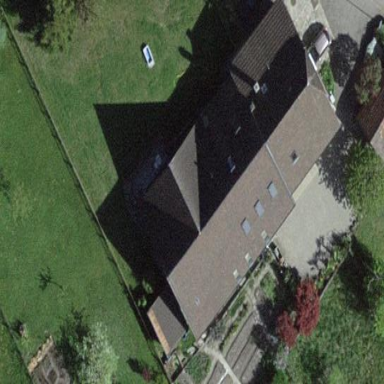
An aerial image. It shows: Farm building.